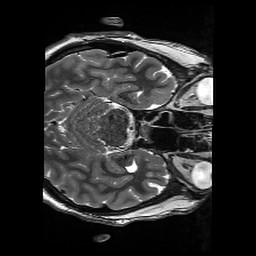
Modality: T2w
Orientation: axial
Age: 23
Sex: male